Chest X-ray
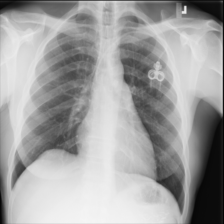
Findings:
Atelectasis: negative
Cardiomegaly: negative
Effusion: negative
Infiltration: negative
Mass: negative
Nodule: negative
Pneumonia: negative
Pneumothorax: negative
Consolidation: negative
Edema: negative
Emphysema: negative
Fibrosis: negative
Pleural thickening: negative
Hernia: negative